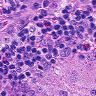
Metastatic tissue present: no